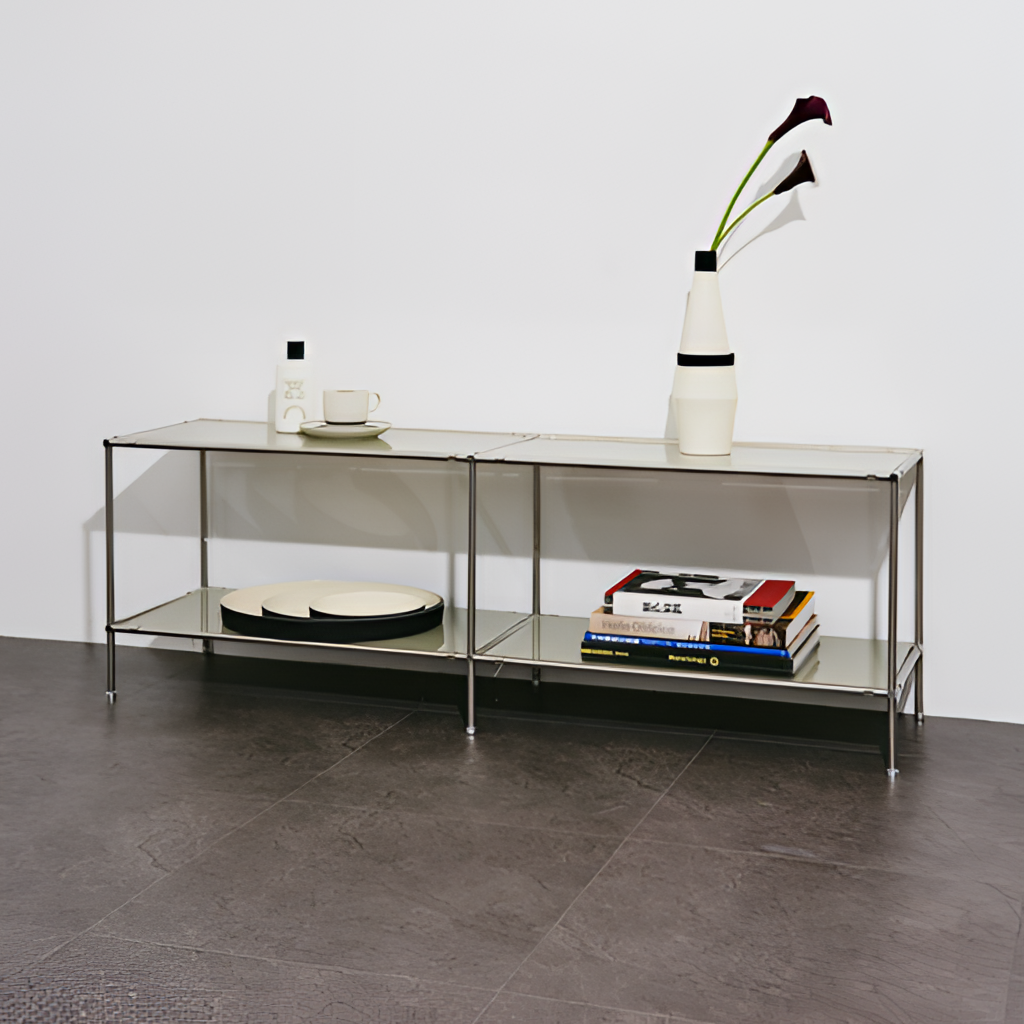
living room, chrome metal shelving unit, tile flooring, with large square pattern, paint wallpaper, with solid pattern, modern